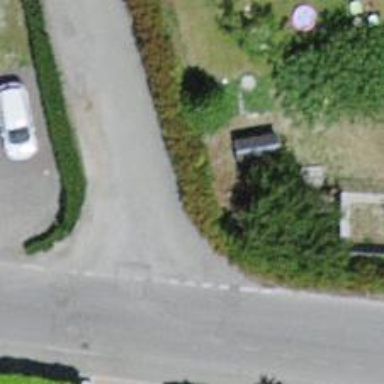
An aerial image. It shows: Hedge acting as barrier.